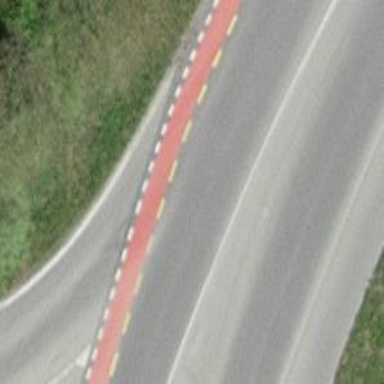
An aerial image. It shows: Secondary asphalt road with cycle track on the left.